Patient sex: F
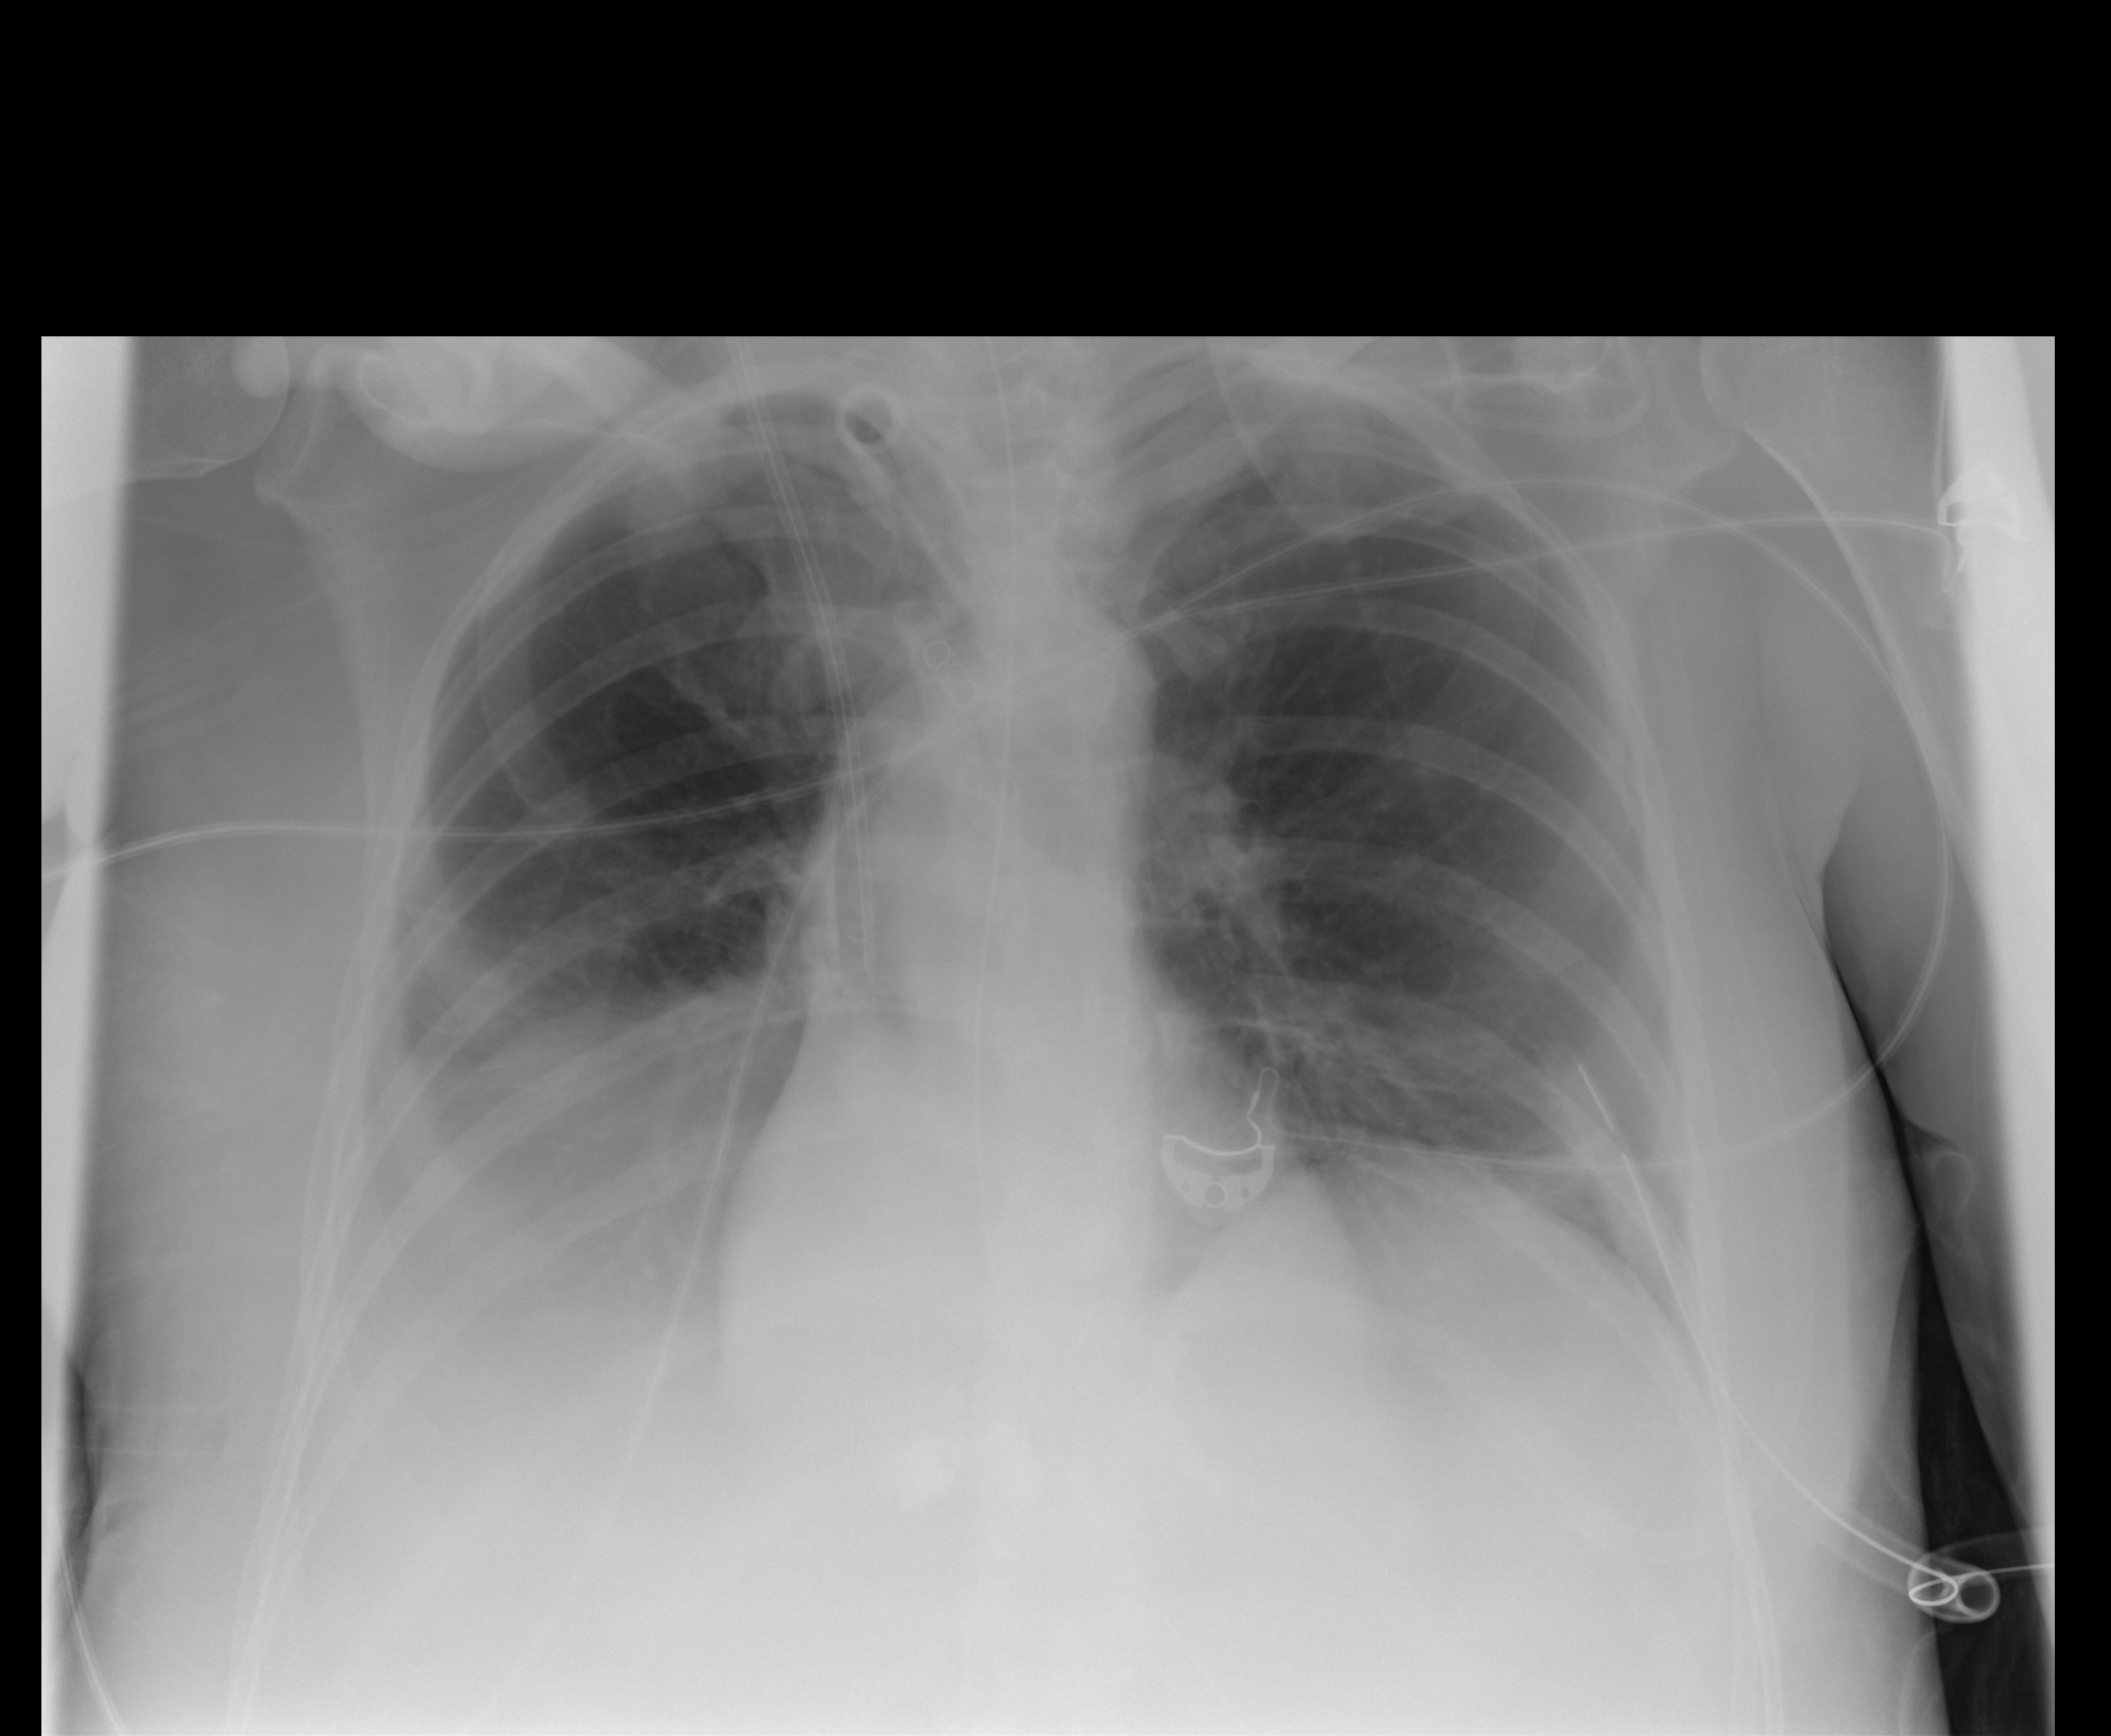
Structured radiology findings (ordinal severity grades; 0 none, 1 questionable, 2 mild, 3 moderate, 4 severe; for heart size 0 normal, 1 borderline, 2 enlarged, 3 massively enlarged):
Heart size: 0
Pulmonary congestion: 0
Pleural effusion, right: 2
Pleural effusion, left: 2
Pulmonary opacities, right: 0
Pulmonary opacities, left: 0
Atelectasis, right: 2
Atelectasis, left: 2